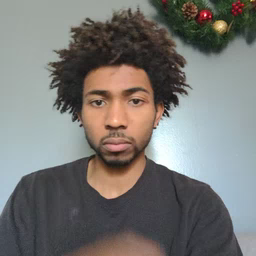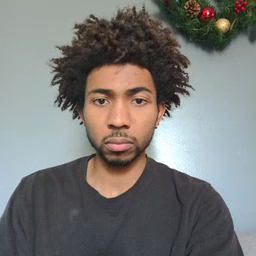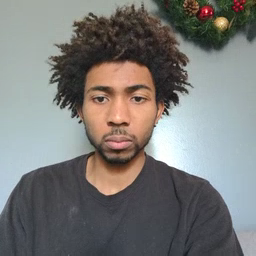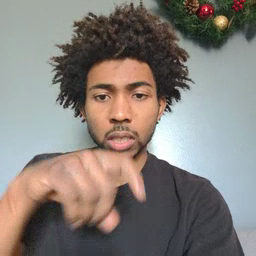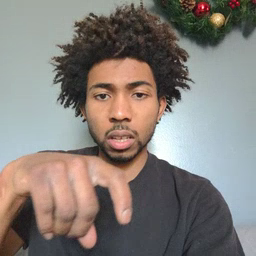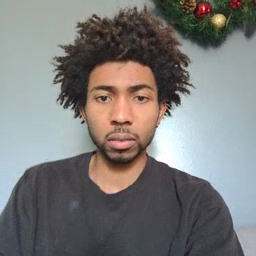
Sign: time